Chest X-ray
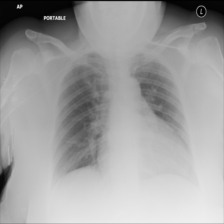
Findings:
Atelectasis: negative
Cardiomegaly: negative
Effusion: negative
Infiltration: negative
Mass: negative
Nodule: negative
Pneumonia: negative
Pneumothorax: negative
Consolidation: negative
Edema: negative
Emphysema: negative
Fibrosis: negative
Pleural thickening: negative
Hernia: negative